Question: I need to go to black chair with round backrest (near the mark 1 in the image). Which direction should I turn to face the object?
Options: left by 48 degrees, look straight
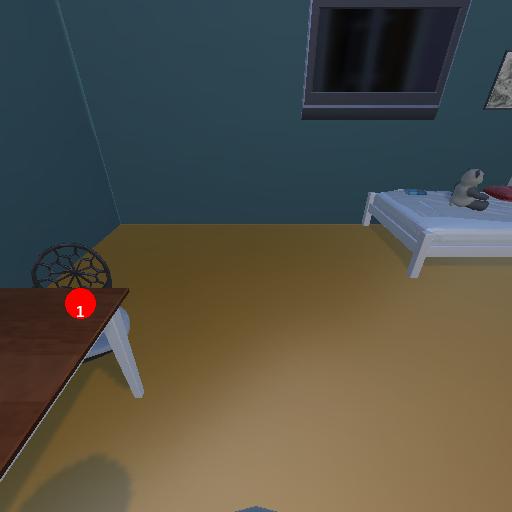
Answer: left by 48 degrees